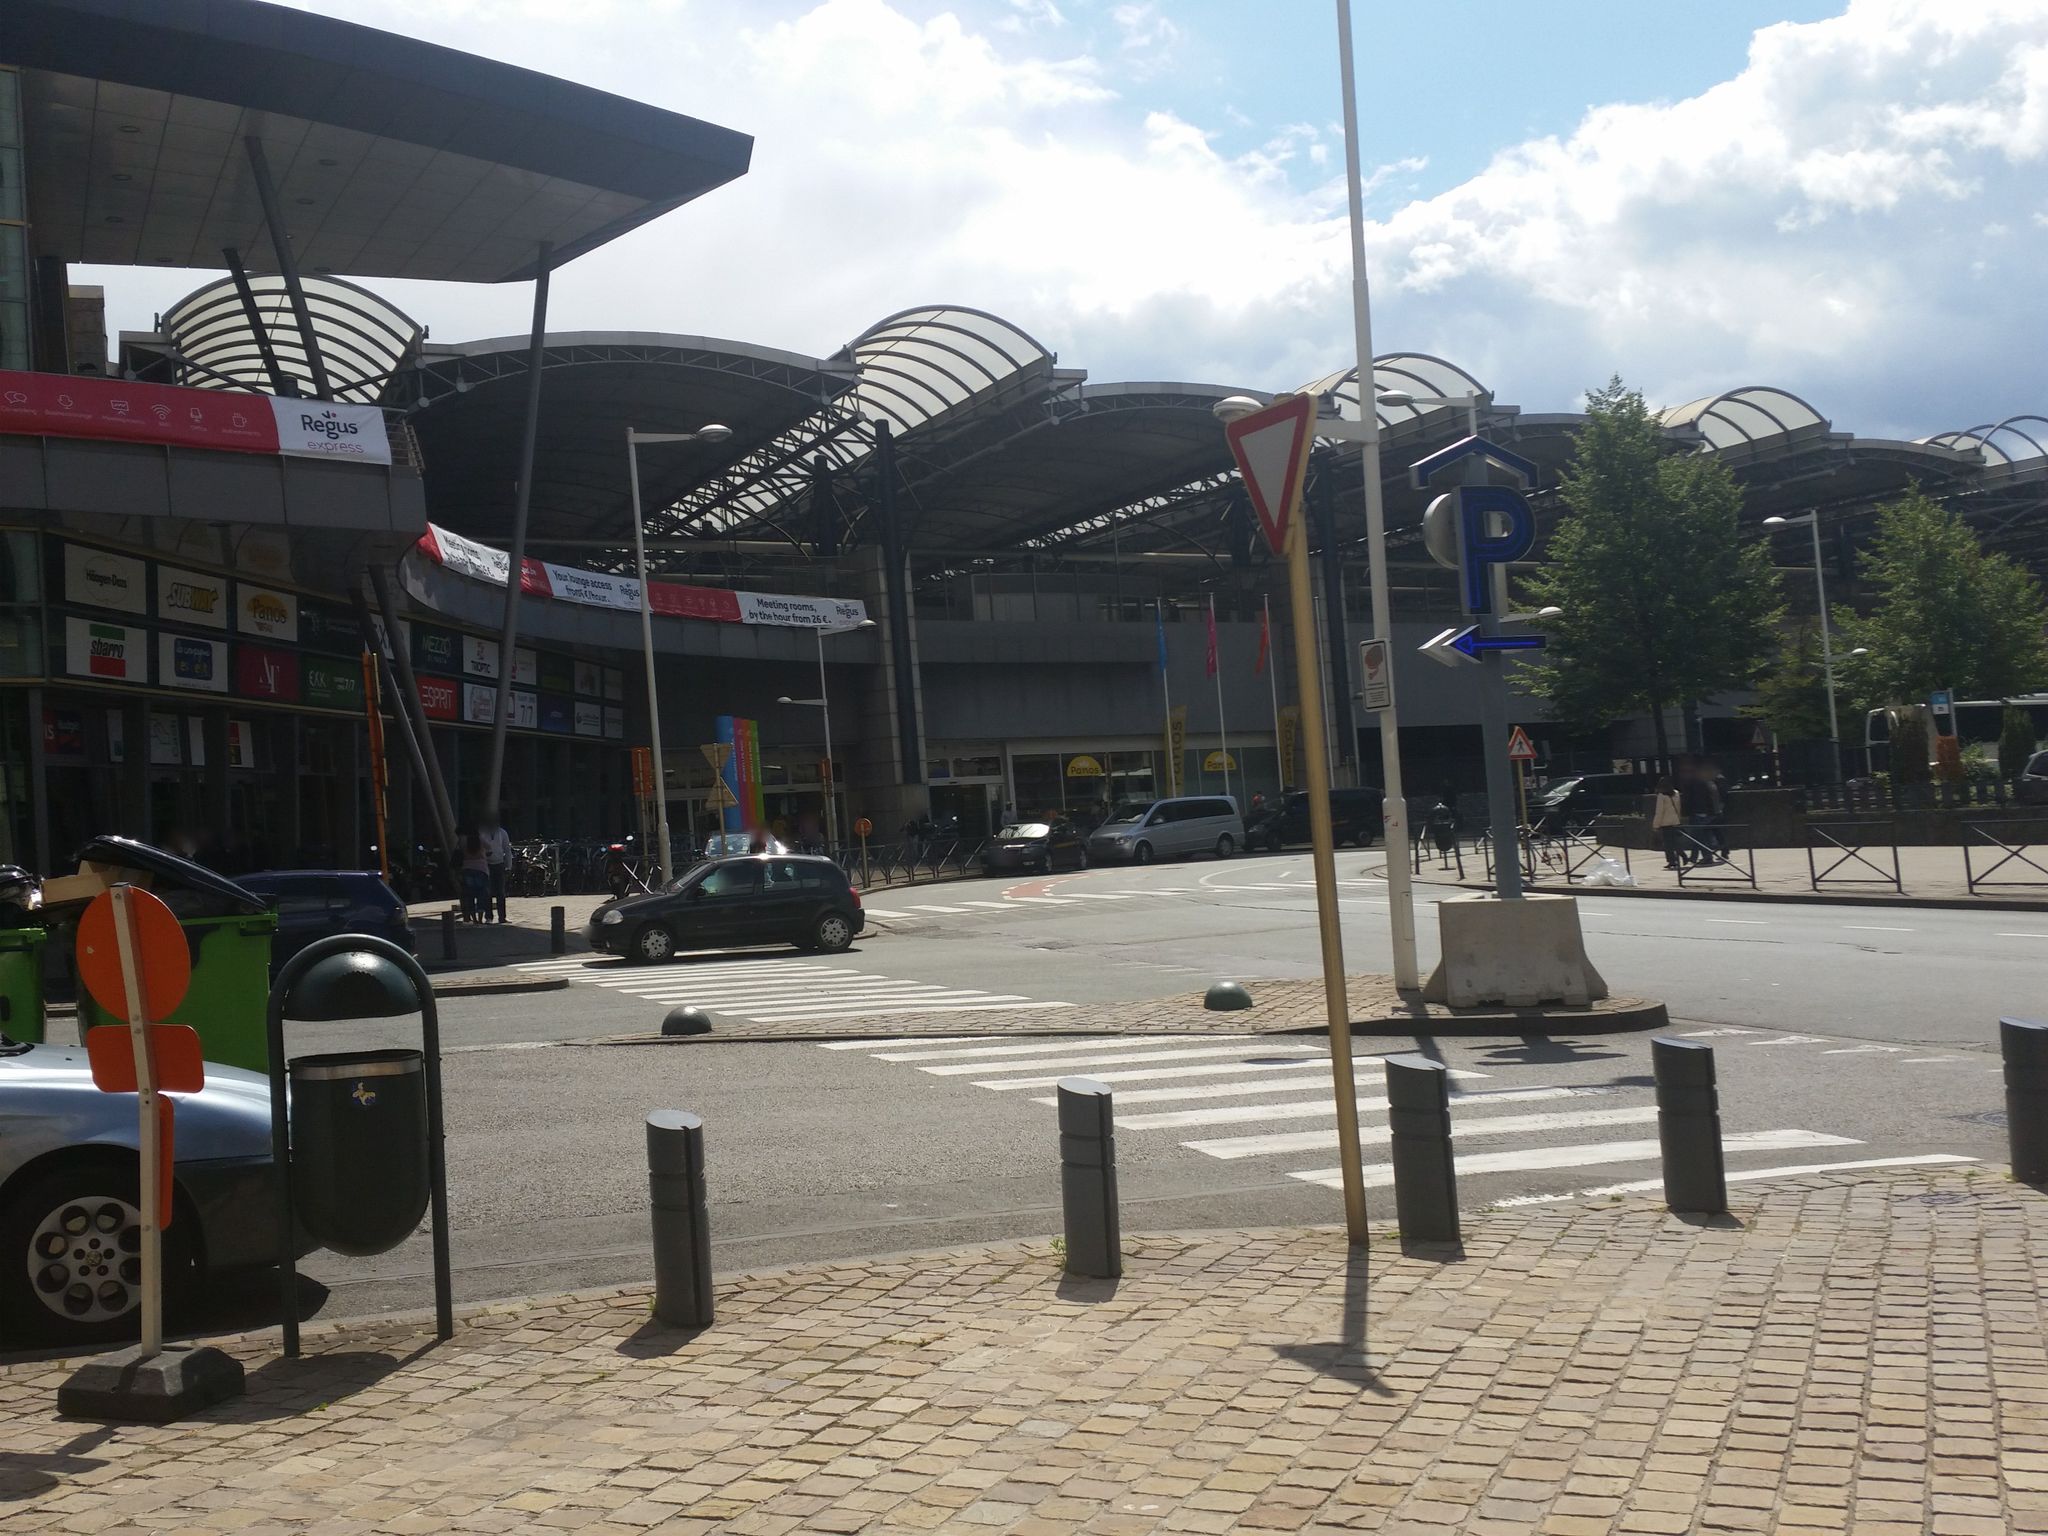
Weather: clear
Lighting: day
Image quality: good
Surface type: walking surface
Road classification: tertiary
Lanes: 3
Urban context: urban centre
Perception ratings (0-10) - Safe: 6.7, Lively: 7.92, Beautiful: 3.48, Boring: 4.33, Depressing: 6.23, Wealthy: 3.11